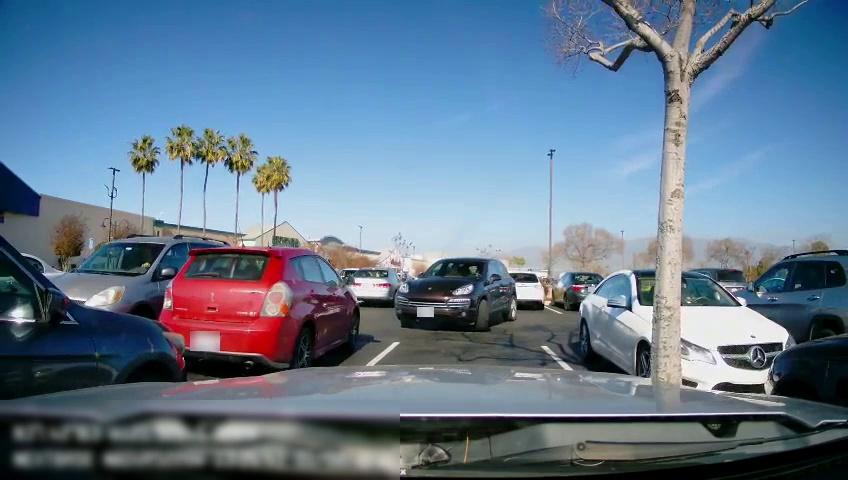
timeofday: Day
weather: Sunny
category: Drivable Space
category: Vehicles | Car
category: Vehicles | Car
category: Vehicles | SUV
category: Vehicles | SUV
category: Vehicles | Car
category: Vehicles | SUV
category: Vehicles | Car
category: Vehicles | Car
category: Vehicles | SUV
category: Vehicles | Car
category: Vehicles | SUV
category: Vehicles | SUV
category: Vehicles | Car
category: Vehicles | Car